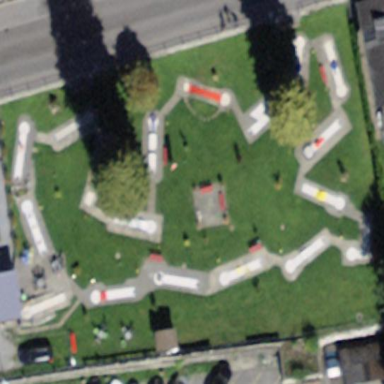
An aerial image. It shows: Miniature golf course.